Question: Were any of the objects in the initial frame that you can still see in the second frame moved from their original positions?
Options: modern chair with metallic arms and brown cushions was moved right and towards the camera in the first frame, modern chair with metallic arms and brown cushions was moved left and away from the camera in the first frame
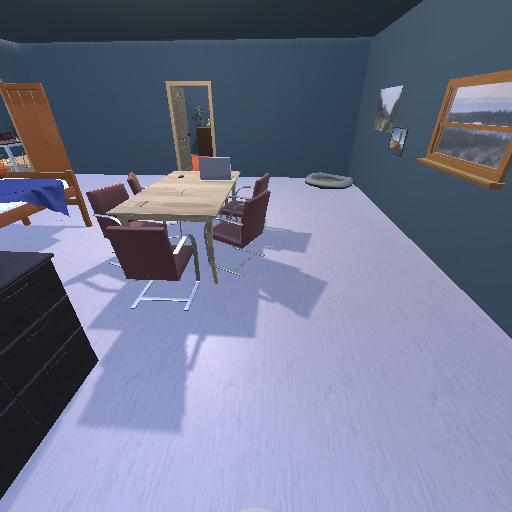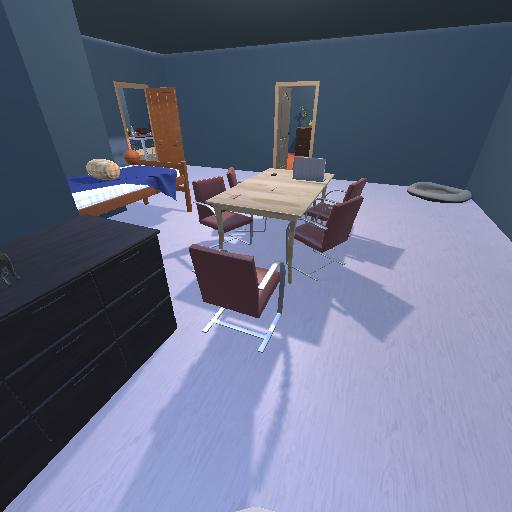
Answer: modern chair with metallic arms and brown cushions was moved right and towards the camera in the first frame